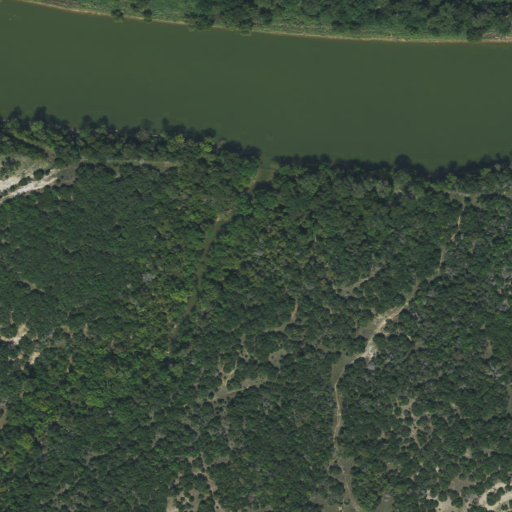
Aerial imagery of valley in Texas named Frog Hollow containing evergreen forest, open water, woody wetlands, grassland, herbaceous wetlands, open development, low intensity development, and mixed forest